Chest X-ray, AP view. Patient: 27 years old, sex F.
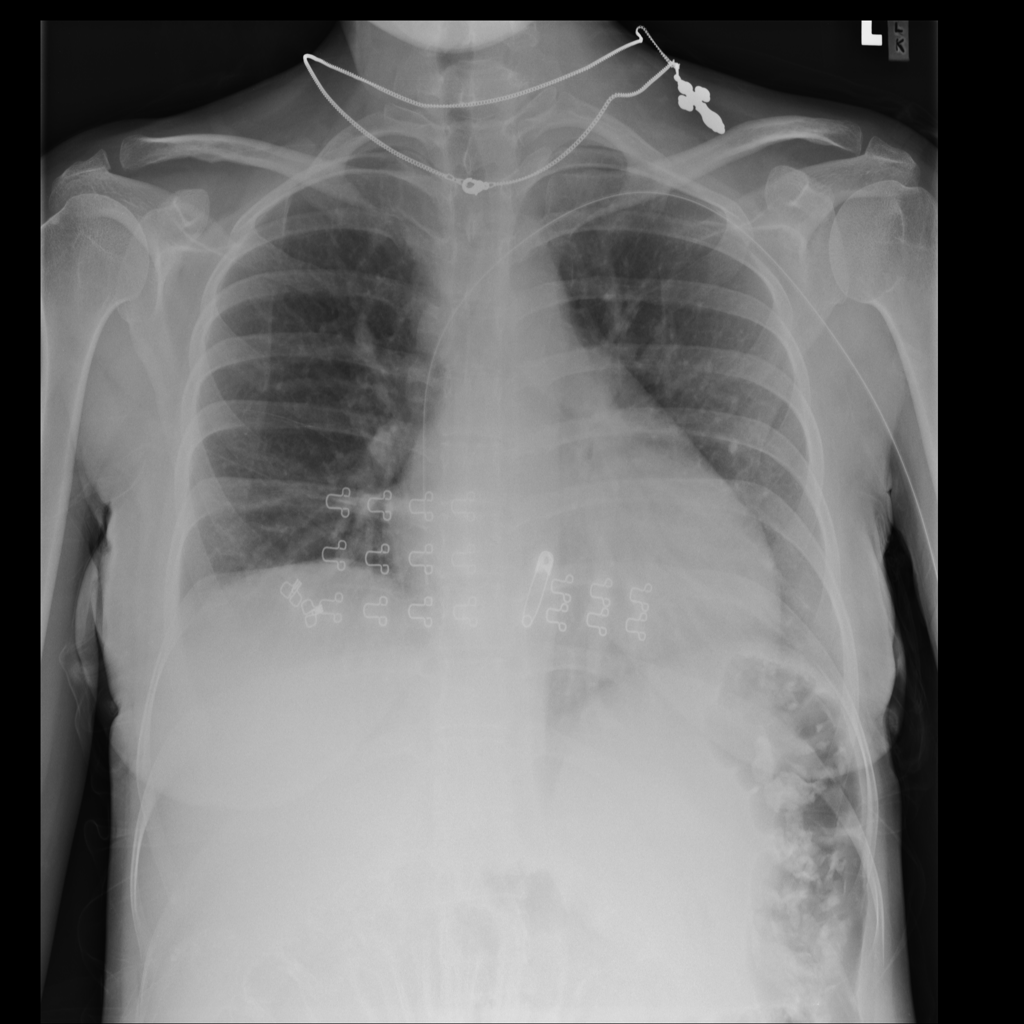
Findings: No Finding